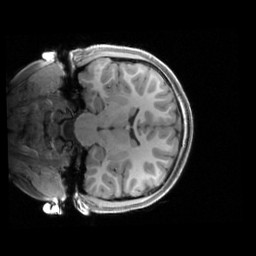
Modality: T1w
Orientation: coronal